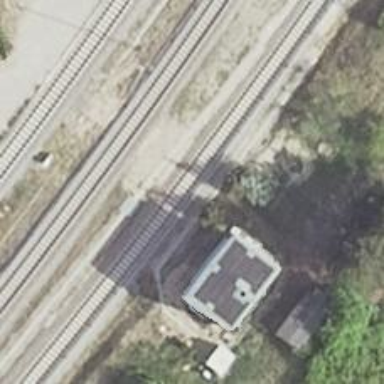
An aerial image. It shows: Railway crossing.